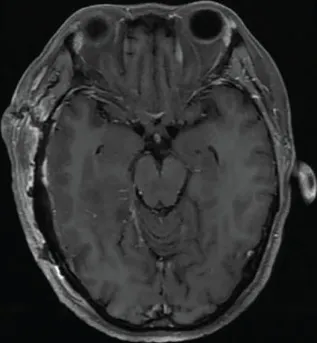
No enhancement of the lesion on contrast-enhanced imaging.
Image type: radiology (mri)